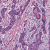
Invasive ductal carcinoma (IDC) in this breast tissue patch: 1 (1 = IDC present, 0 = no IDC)